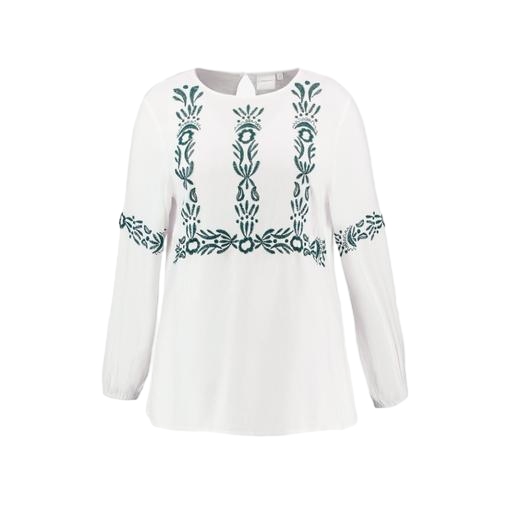
white embroidered long-sleeved blouse, embroidered shirt, white embroidered shirt, white background